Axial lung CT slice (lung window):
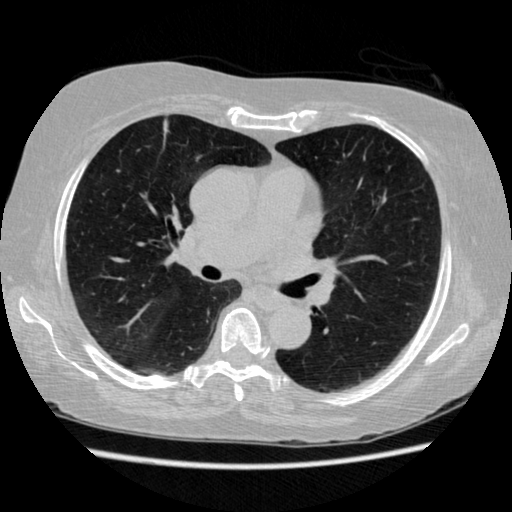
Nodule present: no